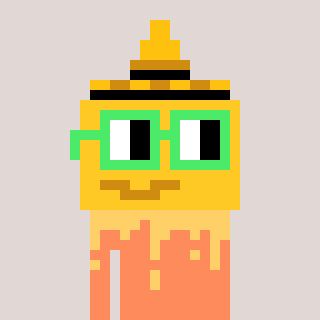
a pixel art character with square light green glasses, a mustard-shaped head and a peachy-colored body on a warm background